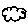
Label: cloud